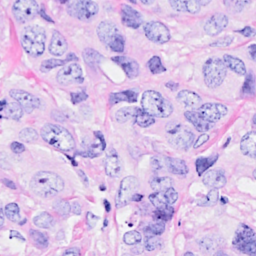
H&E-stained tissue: Breast